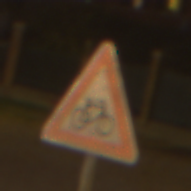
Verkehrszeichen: RadverkehrLinks
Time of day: Night
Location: Outdoor (Urban)
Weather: Clear
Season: NotSpecified
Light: Artificial